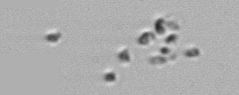
Label: Phaeocystis